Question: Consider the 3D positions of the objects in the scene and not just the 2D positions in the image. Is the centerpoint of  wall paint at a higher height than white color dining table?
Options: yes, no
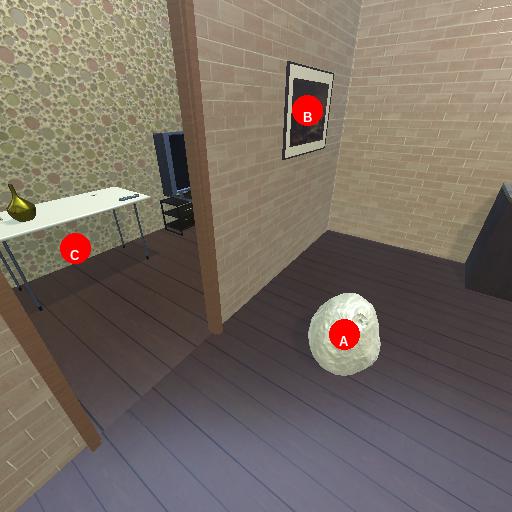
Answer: yes